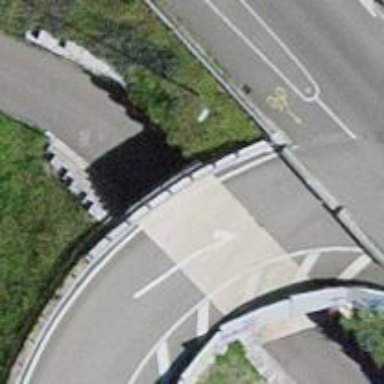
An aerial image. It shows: Asphalt road bridge over secondary link road.